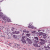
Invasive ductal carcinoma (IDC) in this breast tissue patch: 1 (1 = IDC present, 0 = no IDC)